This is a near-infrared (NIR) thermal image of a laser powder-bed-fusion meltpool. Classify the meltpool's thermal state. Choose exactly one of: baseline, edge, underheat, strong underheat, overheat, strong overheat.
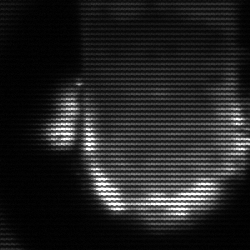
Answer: baseline